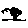
Label: tree